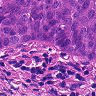
Metastatic tissue present: yes